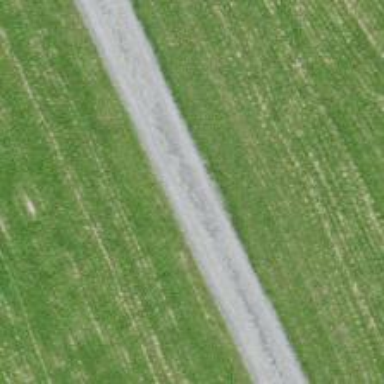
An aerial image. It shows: Paved track.